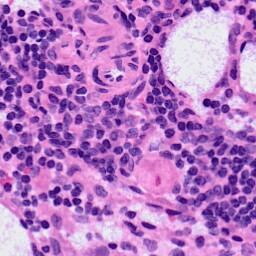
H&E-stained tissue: LymphNode